The image is an STFT spectrogram (time versus frequency) of a rolling-element bearing's vibration signal. Classify the bearing condition as one of: normal, inner_race, outer_race, ball.
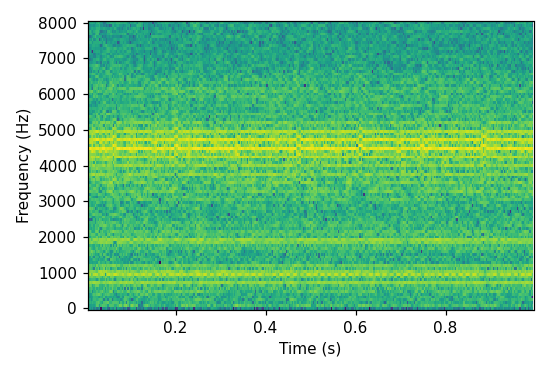
Answer: outer_race